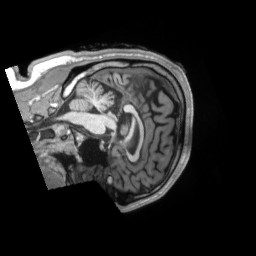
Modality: T1w
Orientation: sagittal
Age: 43
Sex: male
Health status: ill
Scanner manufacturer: siemens
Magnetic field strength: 3 T
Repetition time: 2.2 s
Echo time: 0.00157 s